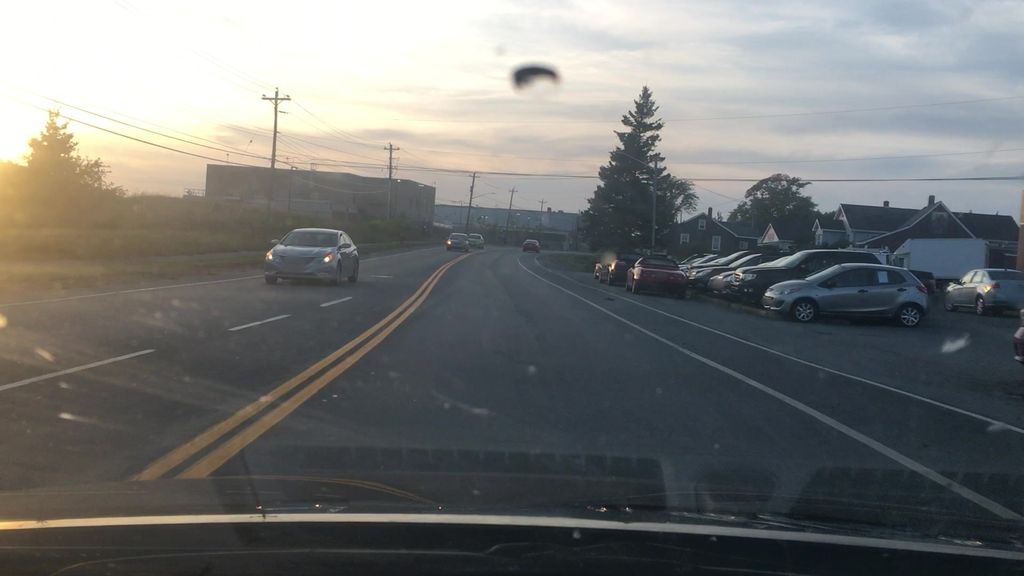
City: halifax